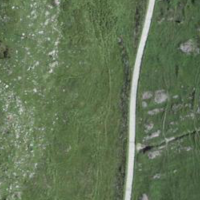
EUNIS habitat code: 24
Species observed at this site:
Pimpinella major
Tussilago farfara
Phyteuma orbiculare